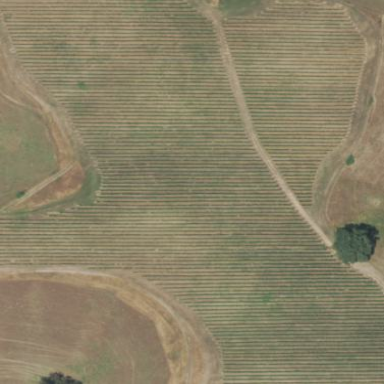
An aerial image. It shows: Vineyard with grape crops.